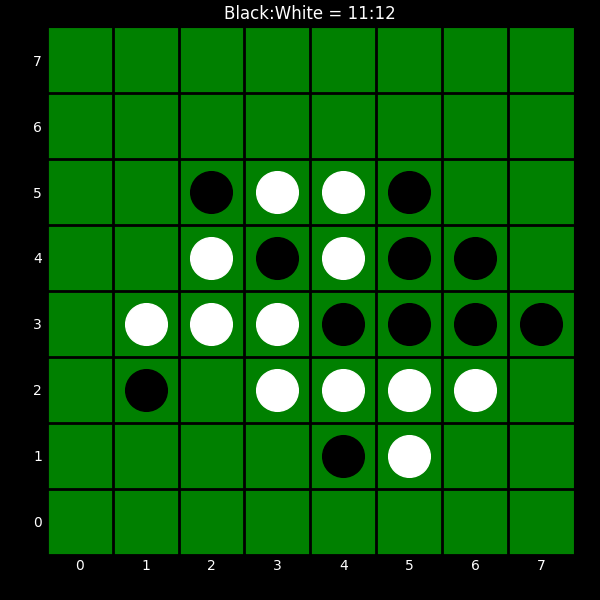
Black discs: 11
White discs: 12